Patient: sex F, age 58
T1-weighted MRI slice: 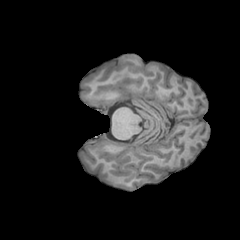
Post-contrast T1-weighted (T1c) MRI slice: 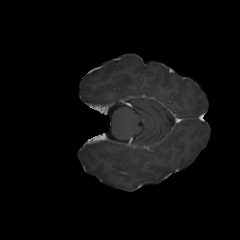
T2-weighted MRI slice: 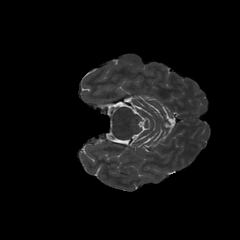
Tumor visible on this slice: no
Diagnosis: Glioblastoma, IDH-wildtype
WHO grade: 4